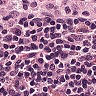
Metastatic tissue present: no